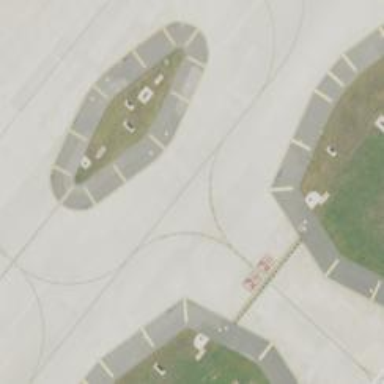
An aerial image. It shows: Image of taxiway at airport.